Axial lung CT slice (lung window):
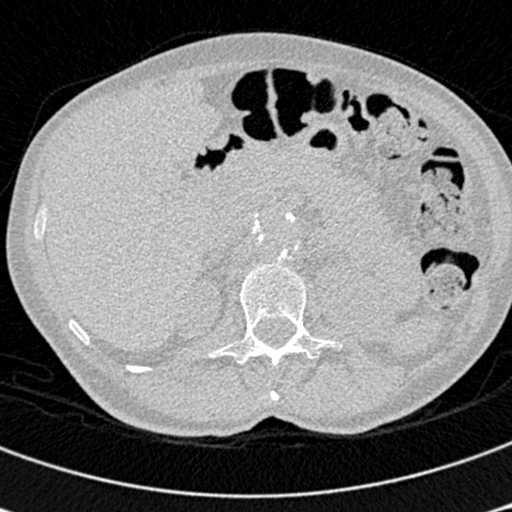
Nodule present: no